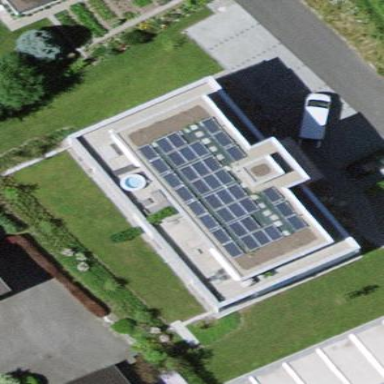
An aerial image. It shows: Solar power generator with photovoltaic panels.